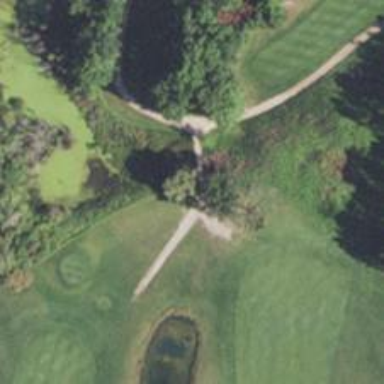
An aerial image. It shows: Pathway for golfing.